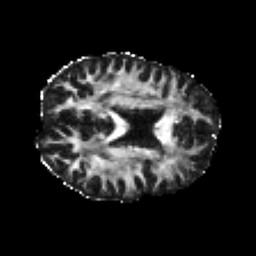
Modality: FA
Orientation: axial
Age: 30
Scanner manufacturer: philips
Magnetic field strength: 3 T
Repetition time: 8.603 s
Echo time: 0.1268 s